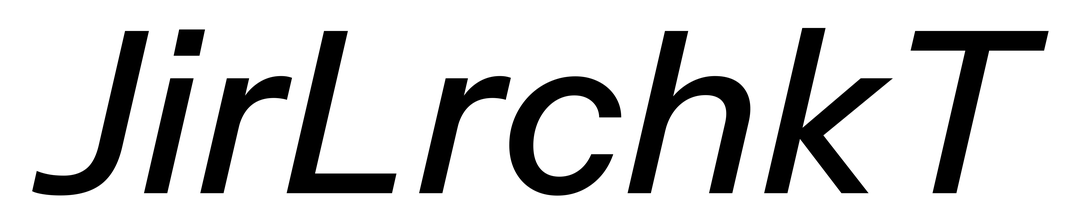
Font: InstrumentSans-Italic_Medium_Italic